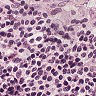
Metastatic tissue present: no